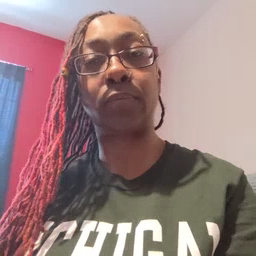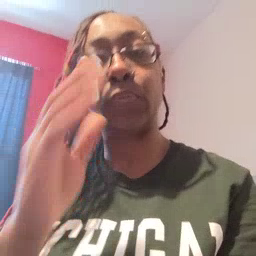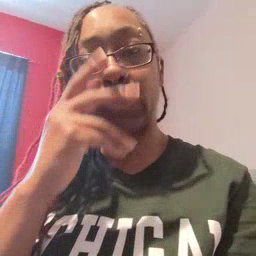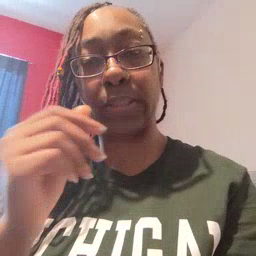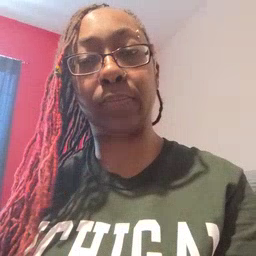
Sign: pretty